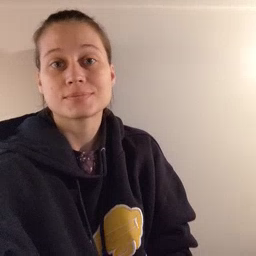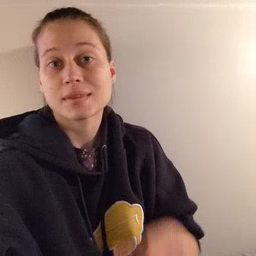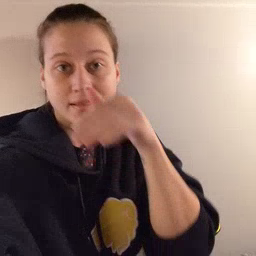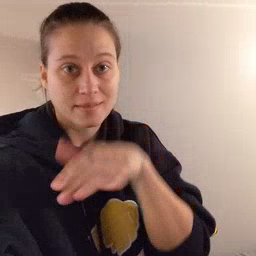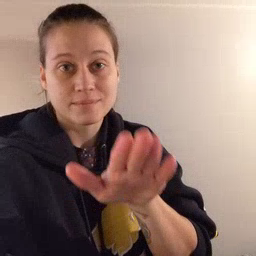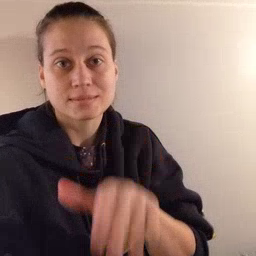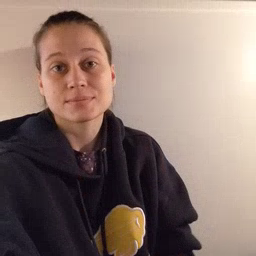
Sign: elephant